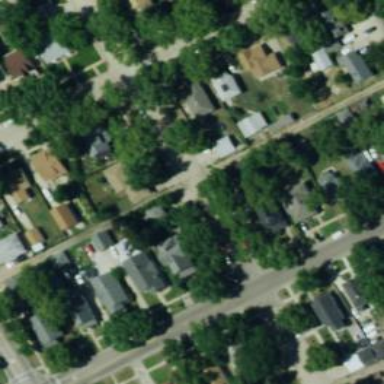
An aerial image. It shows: Alley classified as service road.